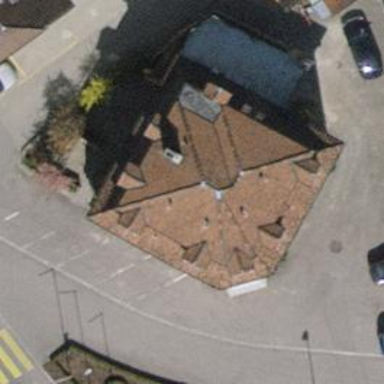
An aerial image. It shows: Restaurant.